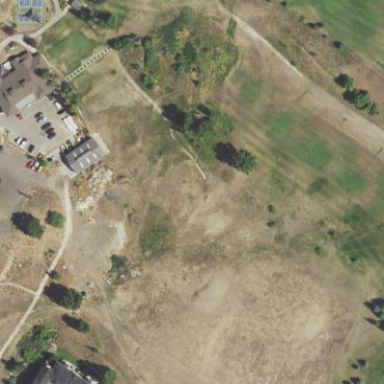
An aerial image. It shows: Meticulously mowed grass fairway in golf course.